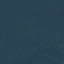
Label: Forest